Interaction volume radius: 10 \u00c5
Interaction volume height: 20 \u00c5
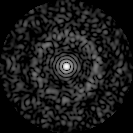
Disorder parameter: 0.8569